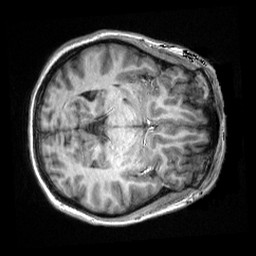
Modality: T1w
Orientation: axial
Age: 22
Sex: female
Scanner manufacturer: siemens
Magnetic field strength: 3 T
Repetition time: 2.3 s
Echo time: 0.00308 s